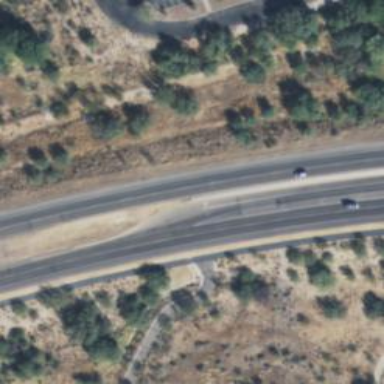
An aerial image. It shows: Secondary road with asphalt surface.